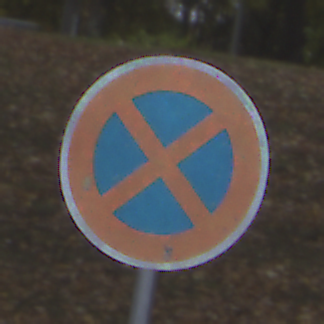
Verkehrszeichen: AbsolutesHalteverbot
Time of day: MorningAfternoon
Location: Outdoor (Urban)
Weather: Overcast
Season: NotSpecified
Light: Natural